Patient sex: M
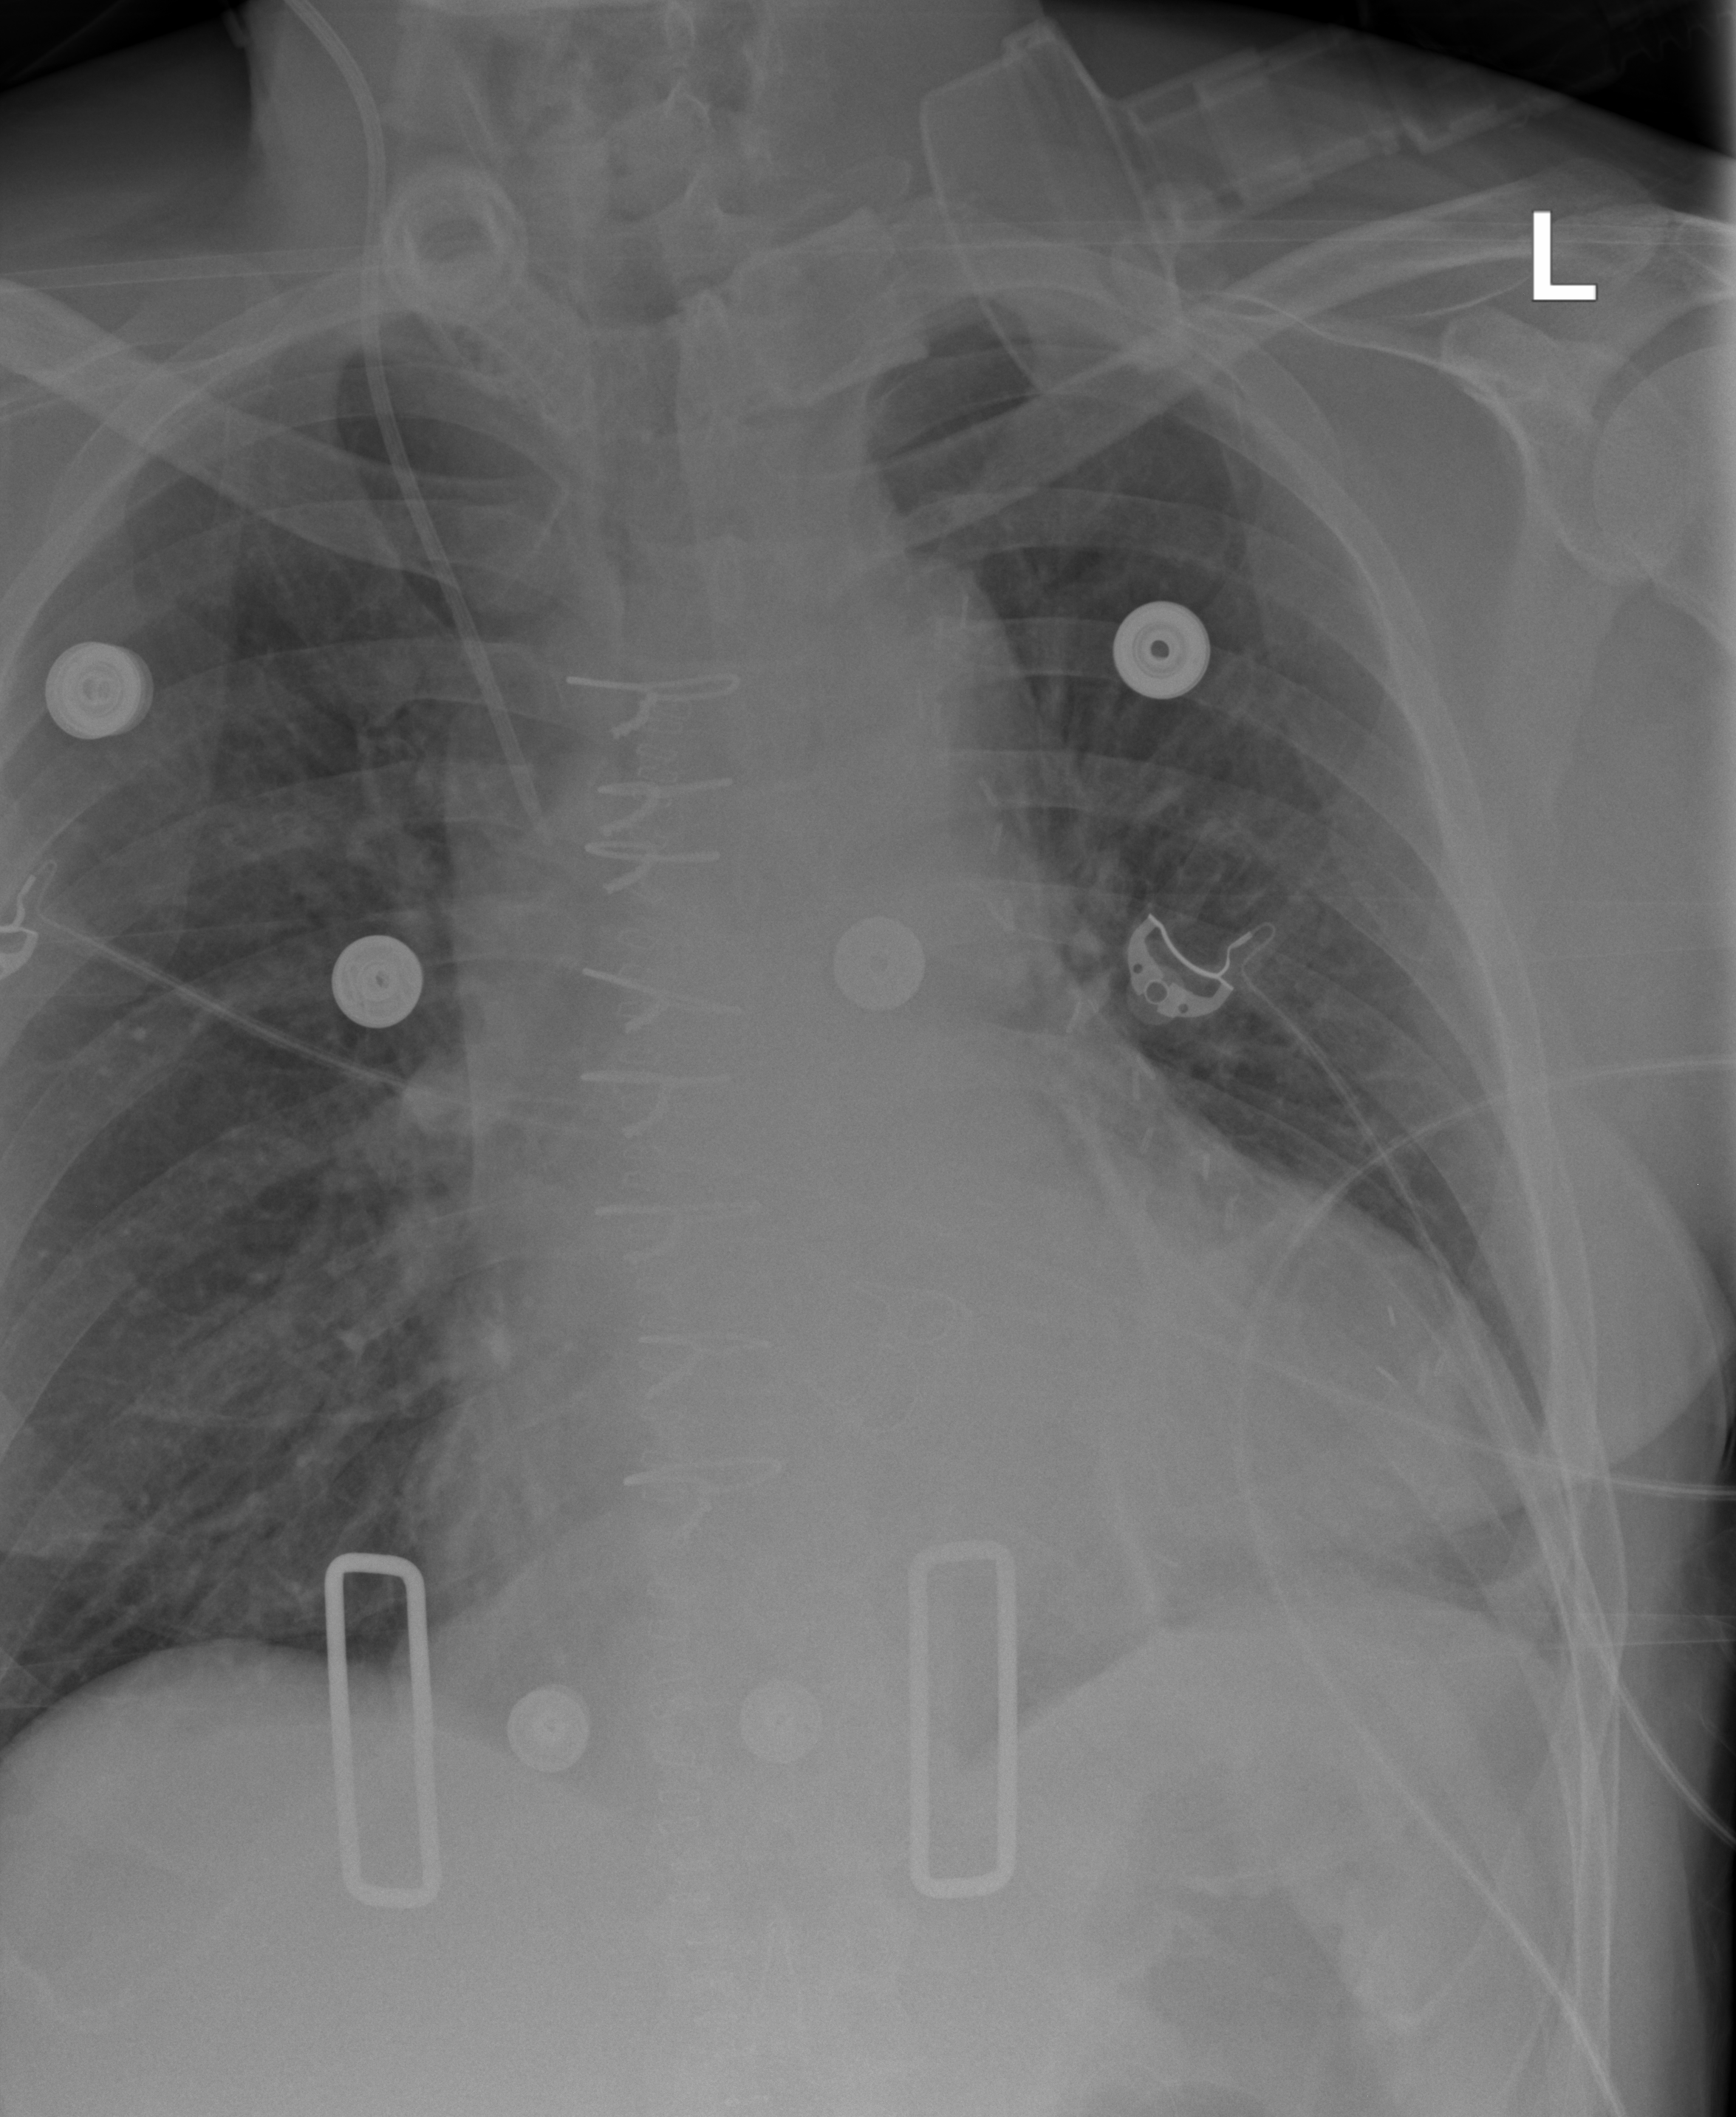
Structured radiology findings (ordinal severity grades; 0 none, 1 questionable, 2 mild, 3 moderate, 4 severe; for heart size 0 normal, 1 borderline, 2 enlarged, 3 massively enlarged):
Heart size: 2
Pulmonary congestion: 0
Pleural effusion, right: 0
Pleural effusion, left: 2
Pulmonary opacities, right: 0
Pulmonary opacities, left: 2
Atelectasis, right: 0
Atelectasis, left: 2